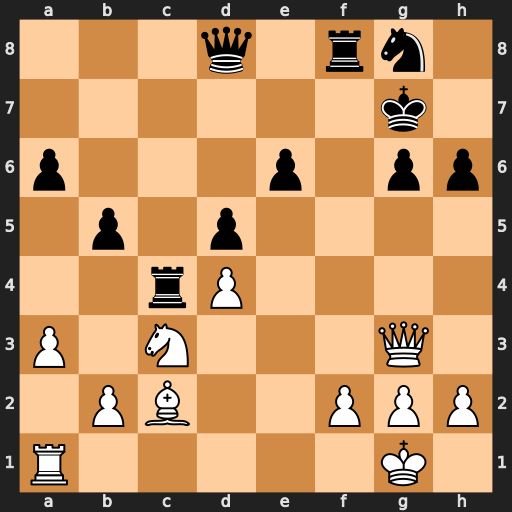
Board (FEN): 3q1rn1/6k1/p3p1pp/1p1p4/2rP4/P1N3Q1/1PB2PPP/R5K1
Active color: w
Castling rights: -
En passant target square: -
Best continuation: Qxg6+ Kh8 Qh7#